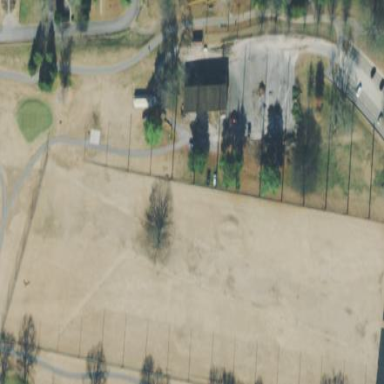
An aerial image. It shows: Grassy area designated as driving range for golf.